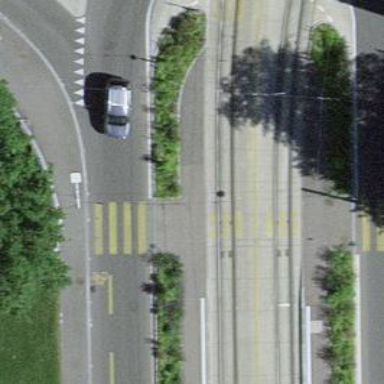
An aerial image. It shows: Uncontrolled zebra crossing at railway crossing.